Interaction volume radius: 10 \u00c5
Interaction volume height: 15 \u00c5
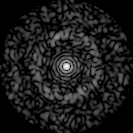
Disorder parameter: 0.8348